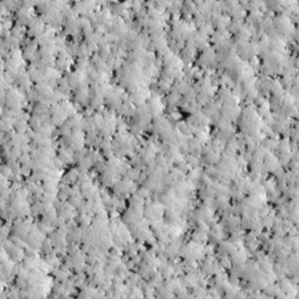
Label: non_frost